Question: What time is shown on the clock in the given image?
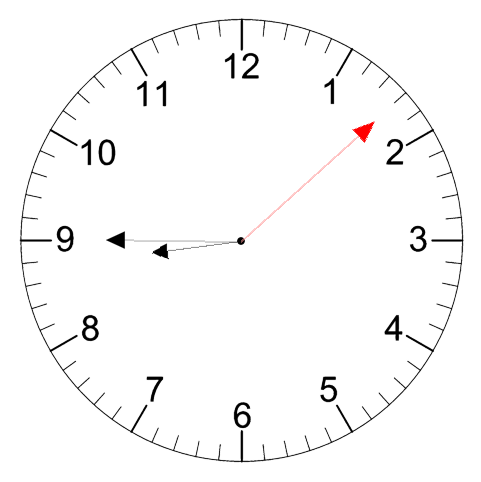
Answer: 08:45:08